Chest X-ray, AP view. Patient: 52 years old, sex M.
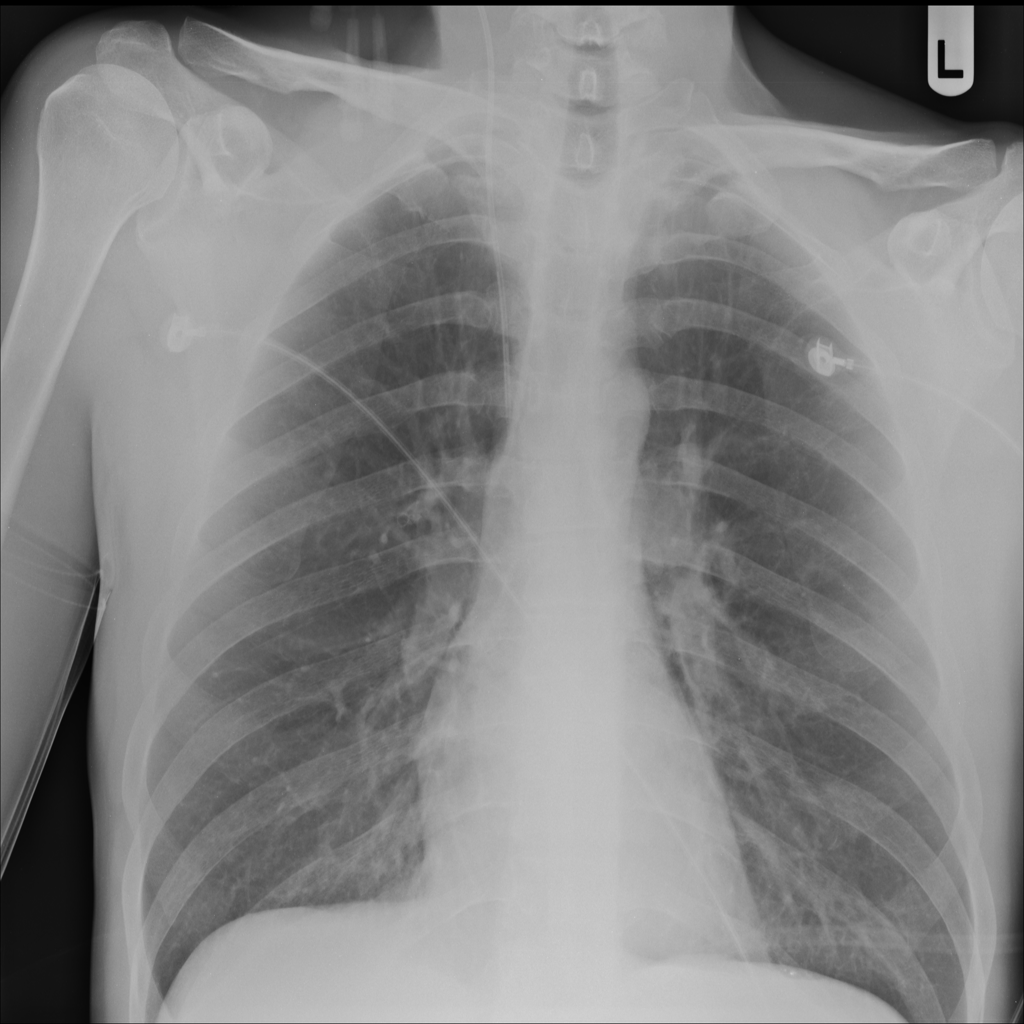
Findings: No Finding